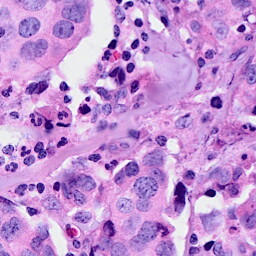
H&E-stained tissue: Breast